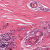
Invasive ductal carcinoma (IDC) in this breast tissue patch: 0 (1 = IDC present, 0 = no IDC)